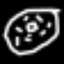
Label: donut